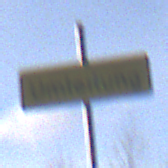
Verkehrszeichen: Umleitungsankuendigung
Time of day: MorningAfternoon
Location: Outdoor (Nature)
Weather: PartlyCloudy
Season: NotSpecified
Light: Natural